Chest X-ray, PA view. Patient: 65 years old, sex F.
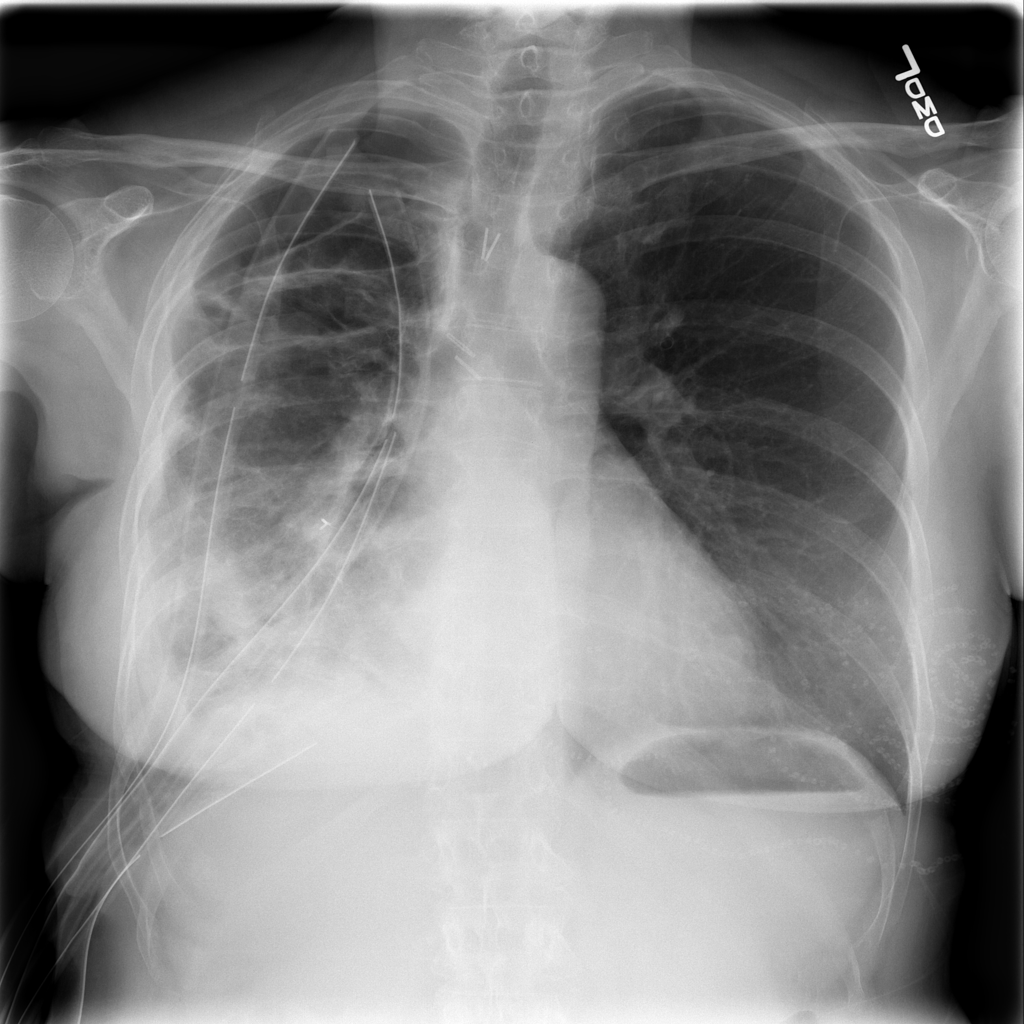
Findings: No Finding